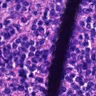
Metastatic tissue present: no